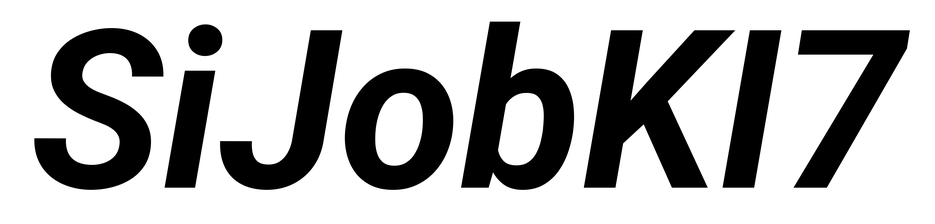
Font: Roboto-Italic_Bold_Italic